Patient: sex M, age 37
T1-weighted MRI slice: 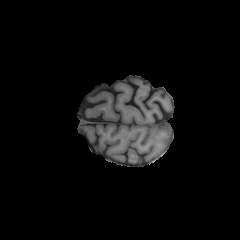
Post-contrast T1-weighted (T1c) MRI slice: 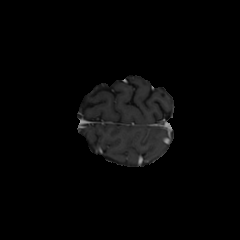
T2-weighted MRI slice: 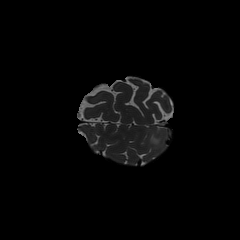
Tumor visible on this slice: yes
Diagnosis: Astrocytoma, IDH-mutant
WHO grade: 2